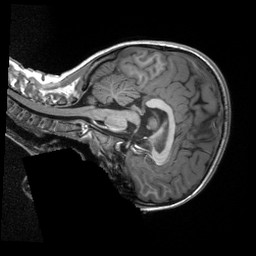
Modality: T1w
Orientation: sagittal
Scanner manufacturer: siemens
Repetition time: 2.3 s
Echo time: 0.00229 s